Field crop: tomato
Growth stage: 1
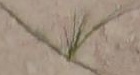
Species: cyperus